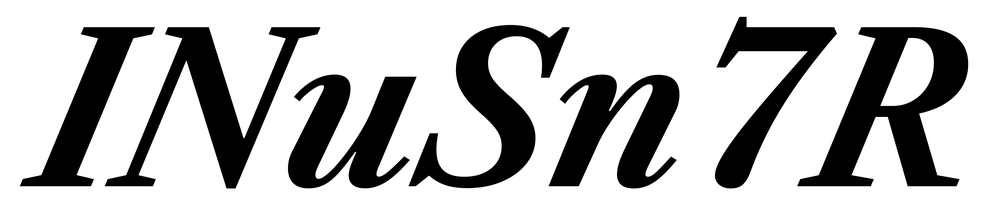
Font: LibreCaslonText-Italic_Bold_Italic